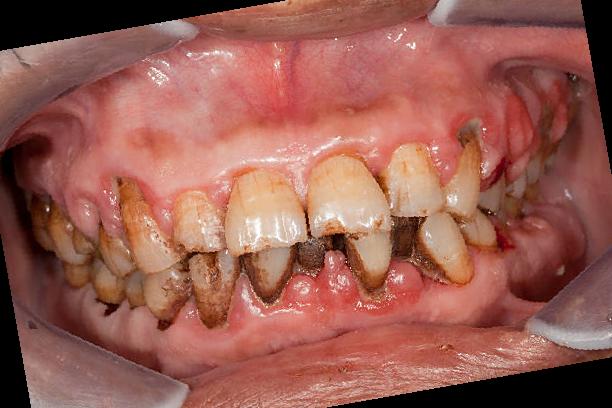
Condition: Calculus